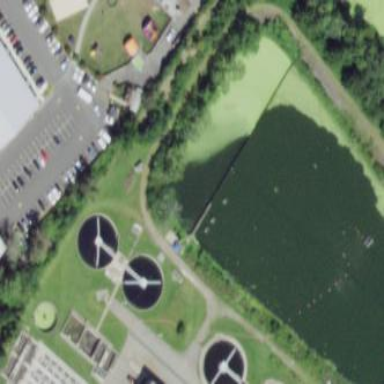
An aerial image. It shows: Body of wastewater.